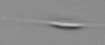
Label: Cylindrotheca_morphotype1